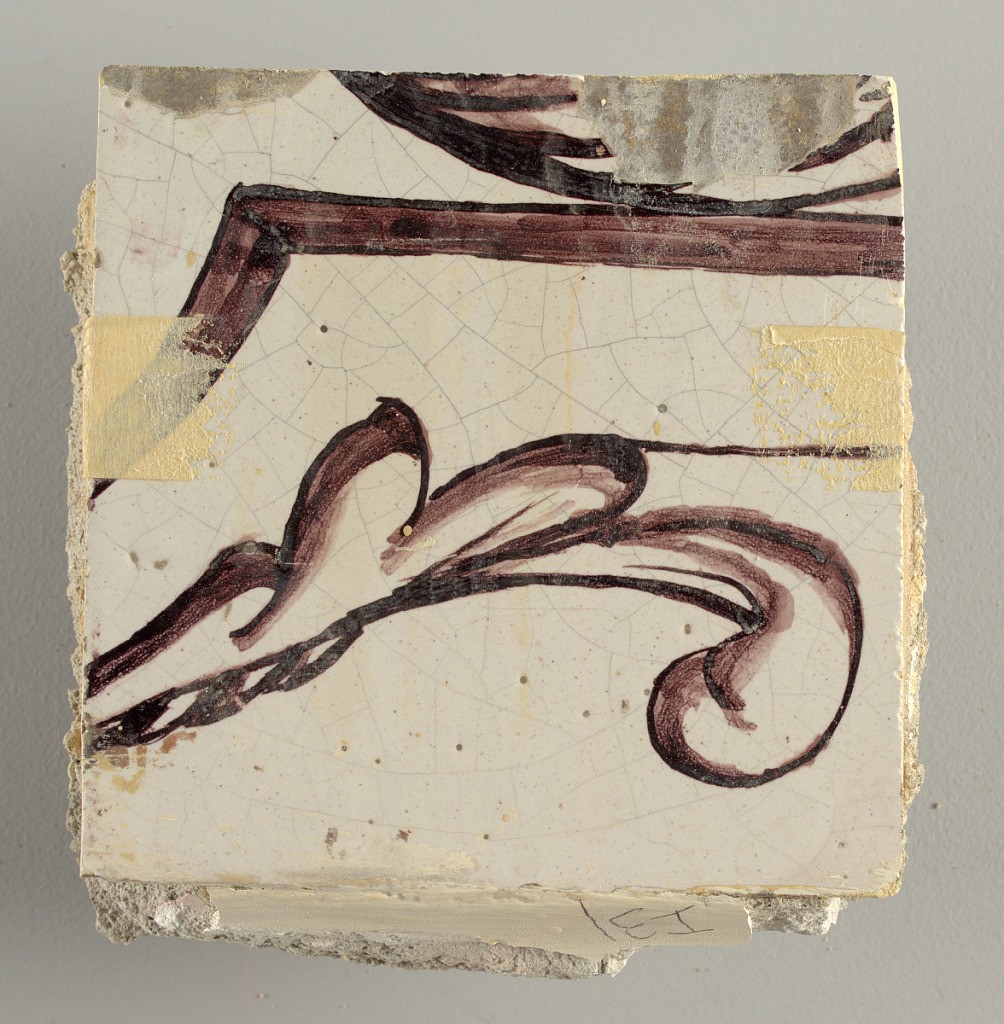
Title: Wall facing
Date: ca. 1725
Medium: tin-glazed earthenware, underglaze
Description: Two vertical rectangles, twenty-three tiles high.  A) Nine tiles wide at top; seven tiles wide at bottom.  B) Ten and one-half tiles wide.

Arabesque design of foliage.  A) with centered figure of Justice under a canopy.  B) with centered urn.